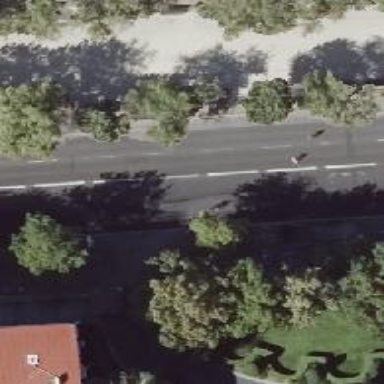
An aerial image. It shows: Primary highway with asphalt surface. It has separate sidewalks on both sides and features dual carriageway.